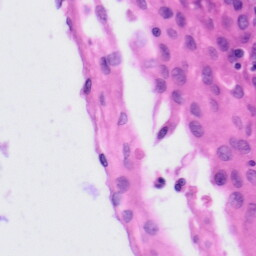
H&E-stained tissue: Tonsil